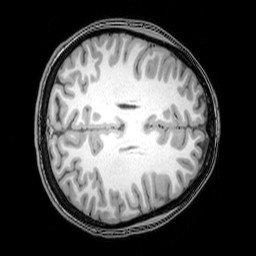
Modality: T1w
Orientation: axial
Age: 24
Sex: female
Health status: healthy
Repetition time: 0.081 s
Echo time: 0.037 s